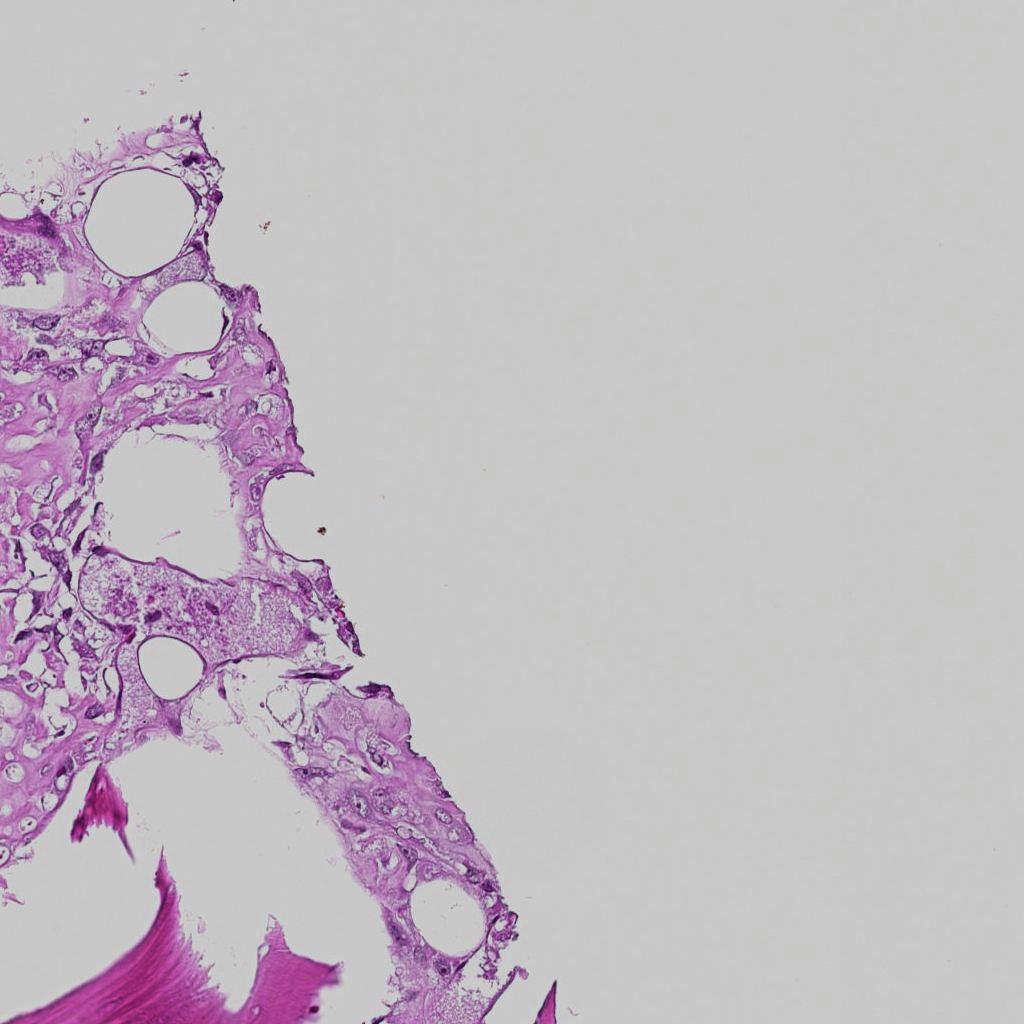
Label: Viable